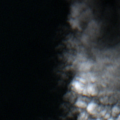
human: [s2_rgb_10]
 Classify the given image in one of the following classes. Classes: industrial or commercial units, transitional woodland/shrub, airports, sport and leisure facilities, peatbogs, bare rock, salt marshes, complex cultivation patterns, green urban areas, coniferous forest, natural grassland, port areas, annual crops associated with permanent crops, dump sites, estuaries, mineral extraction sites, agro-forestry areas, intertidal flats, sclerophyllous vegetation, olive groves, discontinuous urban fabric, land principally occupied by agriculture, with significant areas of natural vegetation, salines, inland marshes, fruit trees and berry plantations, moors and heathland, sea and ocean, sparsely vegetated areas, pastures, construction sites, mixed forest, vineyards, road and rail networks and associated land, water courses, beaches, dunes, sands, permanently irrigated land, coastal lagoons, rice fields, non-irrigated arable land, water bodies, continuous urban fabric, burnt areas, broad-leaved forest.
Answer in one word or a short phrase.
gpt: sea and ocean